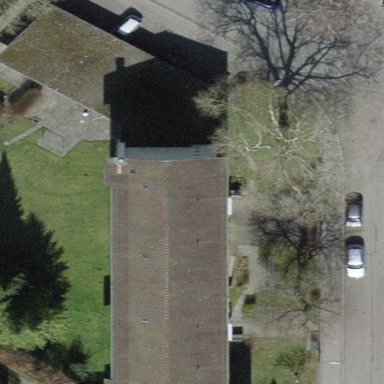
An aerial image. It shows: Apartments building with gabled tile roof.